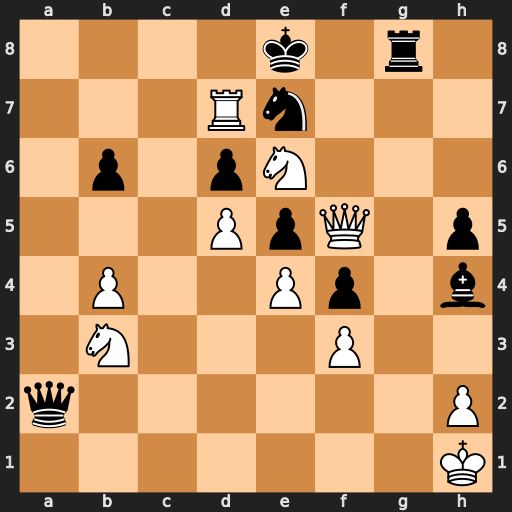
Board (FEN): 4k1r1/3Rn3/1p1pN3/3PpQ1p/1P2Pp1b/1N3P2/q6P/7K
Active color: w
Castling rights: -
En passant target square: -
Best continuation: Rd8#